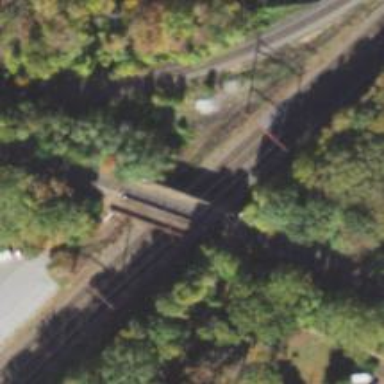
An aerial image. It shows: Railway with electrified contact lines.